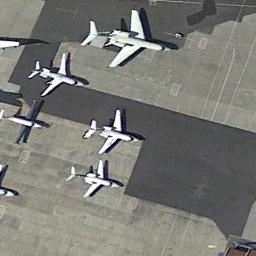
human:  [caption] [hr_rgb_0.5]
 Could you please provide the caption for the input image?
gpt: Five airplanes are parked on the runway .

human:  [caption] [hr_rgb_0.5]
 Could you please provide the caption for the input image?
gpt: Some planes parked on the open area .

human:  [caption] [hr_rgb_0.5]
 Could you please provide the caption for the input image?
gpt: Six airplanes of different sizes were in the open space .

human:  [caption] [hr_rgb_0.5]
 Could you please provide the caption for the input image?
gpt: Five different aircraft were parked on the ground .

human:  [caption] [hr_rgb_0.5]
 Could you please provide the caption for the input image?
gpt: Five planes of different sizes on different kinds of ground .